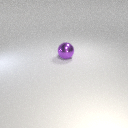
large purple metal sphere